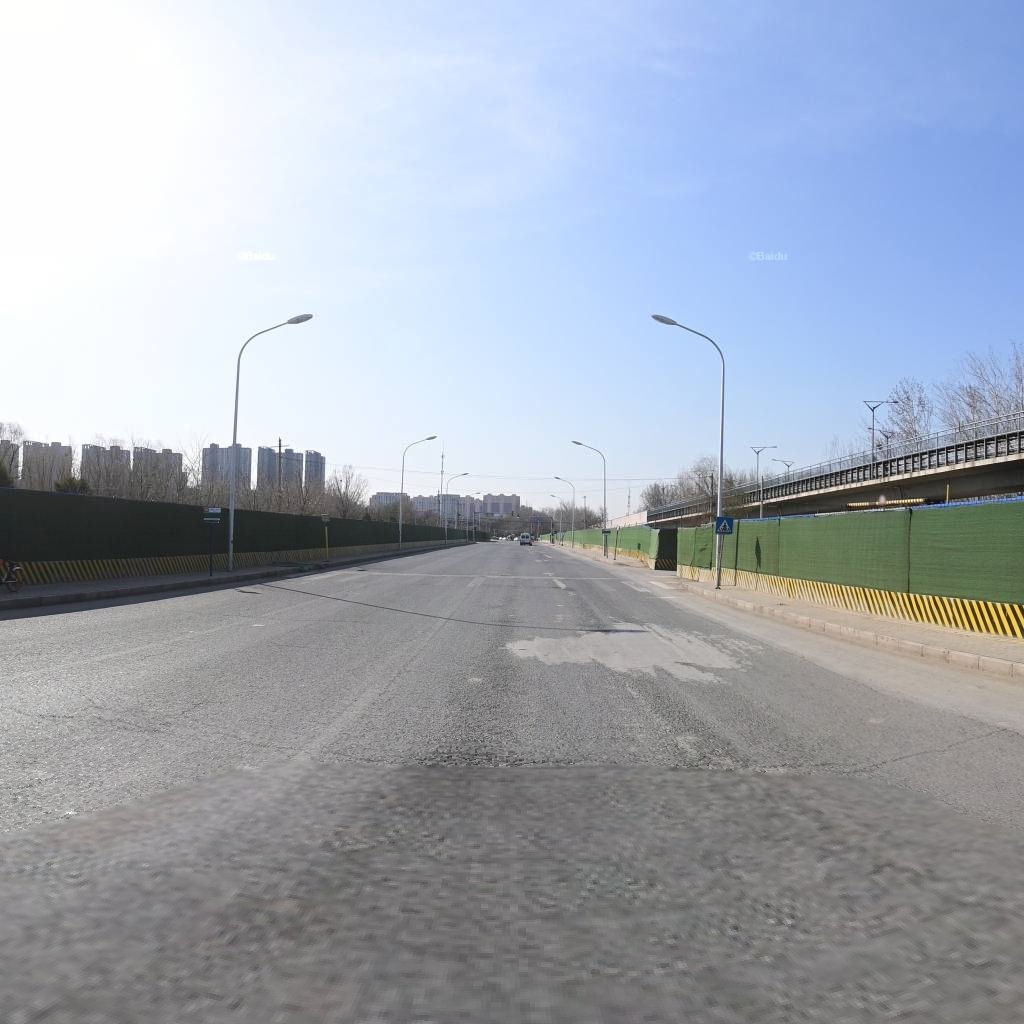
Region: Chaoyang
Road damage annotations: alligator crack